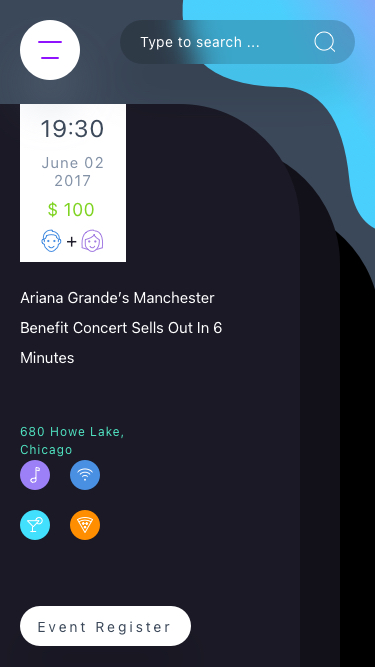
Text in this UI design:
Event Register
Ariana Grande’s Manchester Benefit Concert Sells Out In 6 Minutes
680 Howe Lake, Chicago
+
$ 100
June 02
2017
19:30
Type to search ...